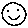
Label: smiley face